Question: I installed HortonWorks Sandbox 2.1 through Oracle VM Virtual Box and then I tried to follow an example using Talend's tHDFS component but am getting the following error:
<URL>
My job layout looks like .
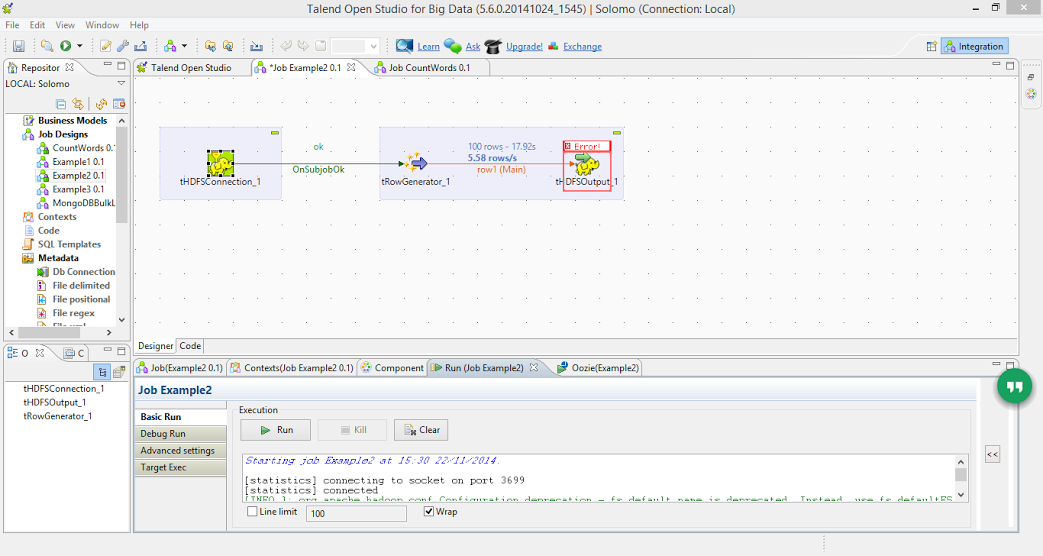
Answer: The issue was solved in Oracle VM Virtual Box by following these steps:
1. Go to File-- >Preferencs --- >Network, Now select the Host-Only Networks and add the VirtualBox Host-Only Ethernet Adapter and click OK. (Details.)
2. Now right click on HartonWorks Sandbox and then go to Settings-- >Network, now selected the Host-Only Adapter for the filed of Attached to and Click Ok. (Details.)
3. Now start the Server.
We follow these three steps then the issue in talend was resolved.